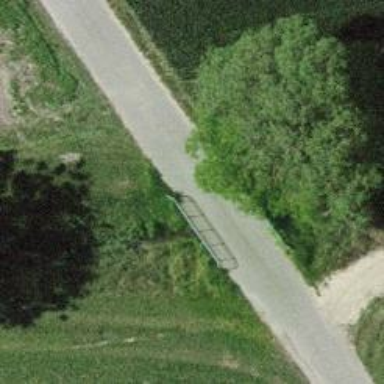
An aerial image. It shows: Culvert tunnel.